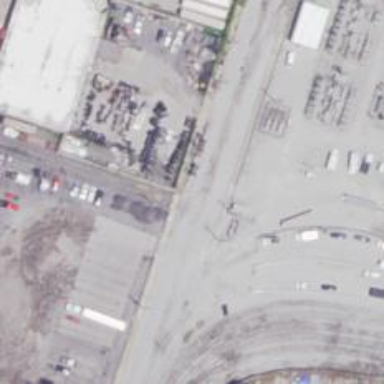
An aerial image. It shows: Disused railway yard.